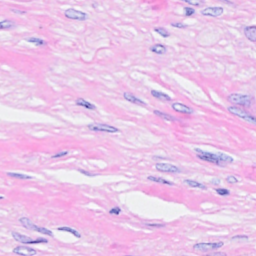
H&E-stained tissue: Breast